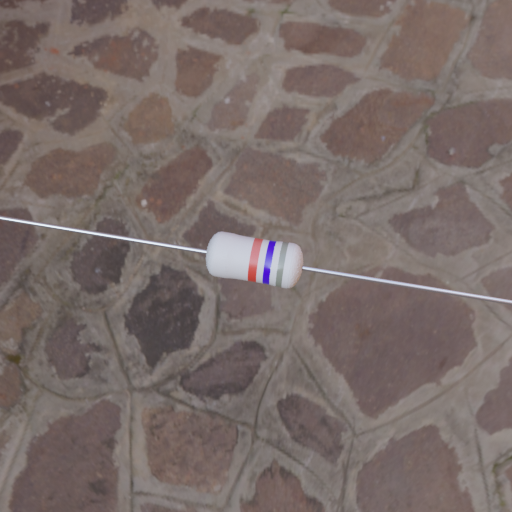
Resistor colour bands (in order): red, blue, gray